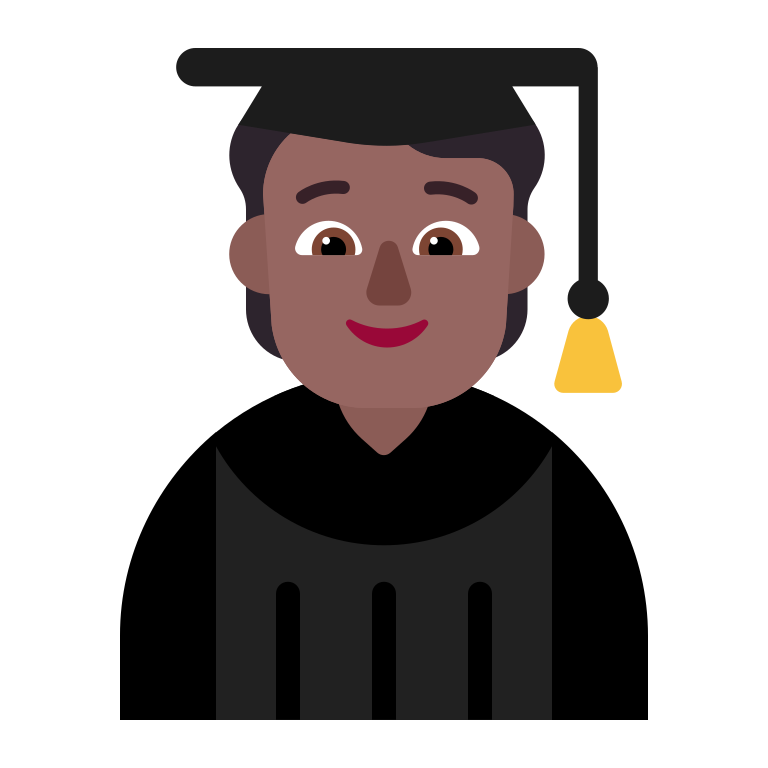
student flat  dark